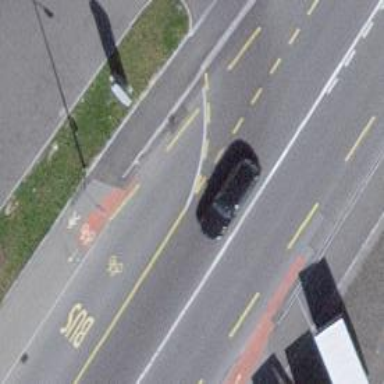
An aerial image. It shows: Primary highway with designated cycle lane.